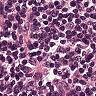
Metastatic tissue present: no